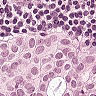
Metastatic tissue present: yes